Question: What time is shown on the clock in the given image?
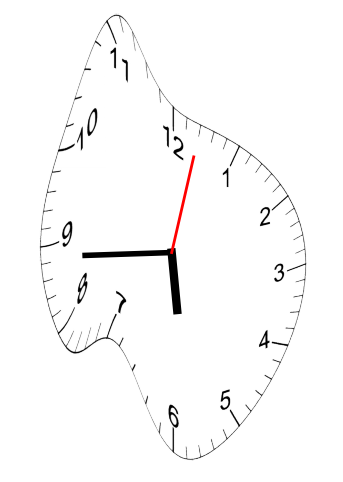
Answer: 05:44:02